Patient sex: M
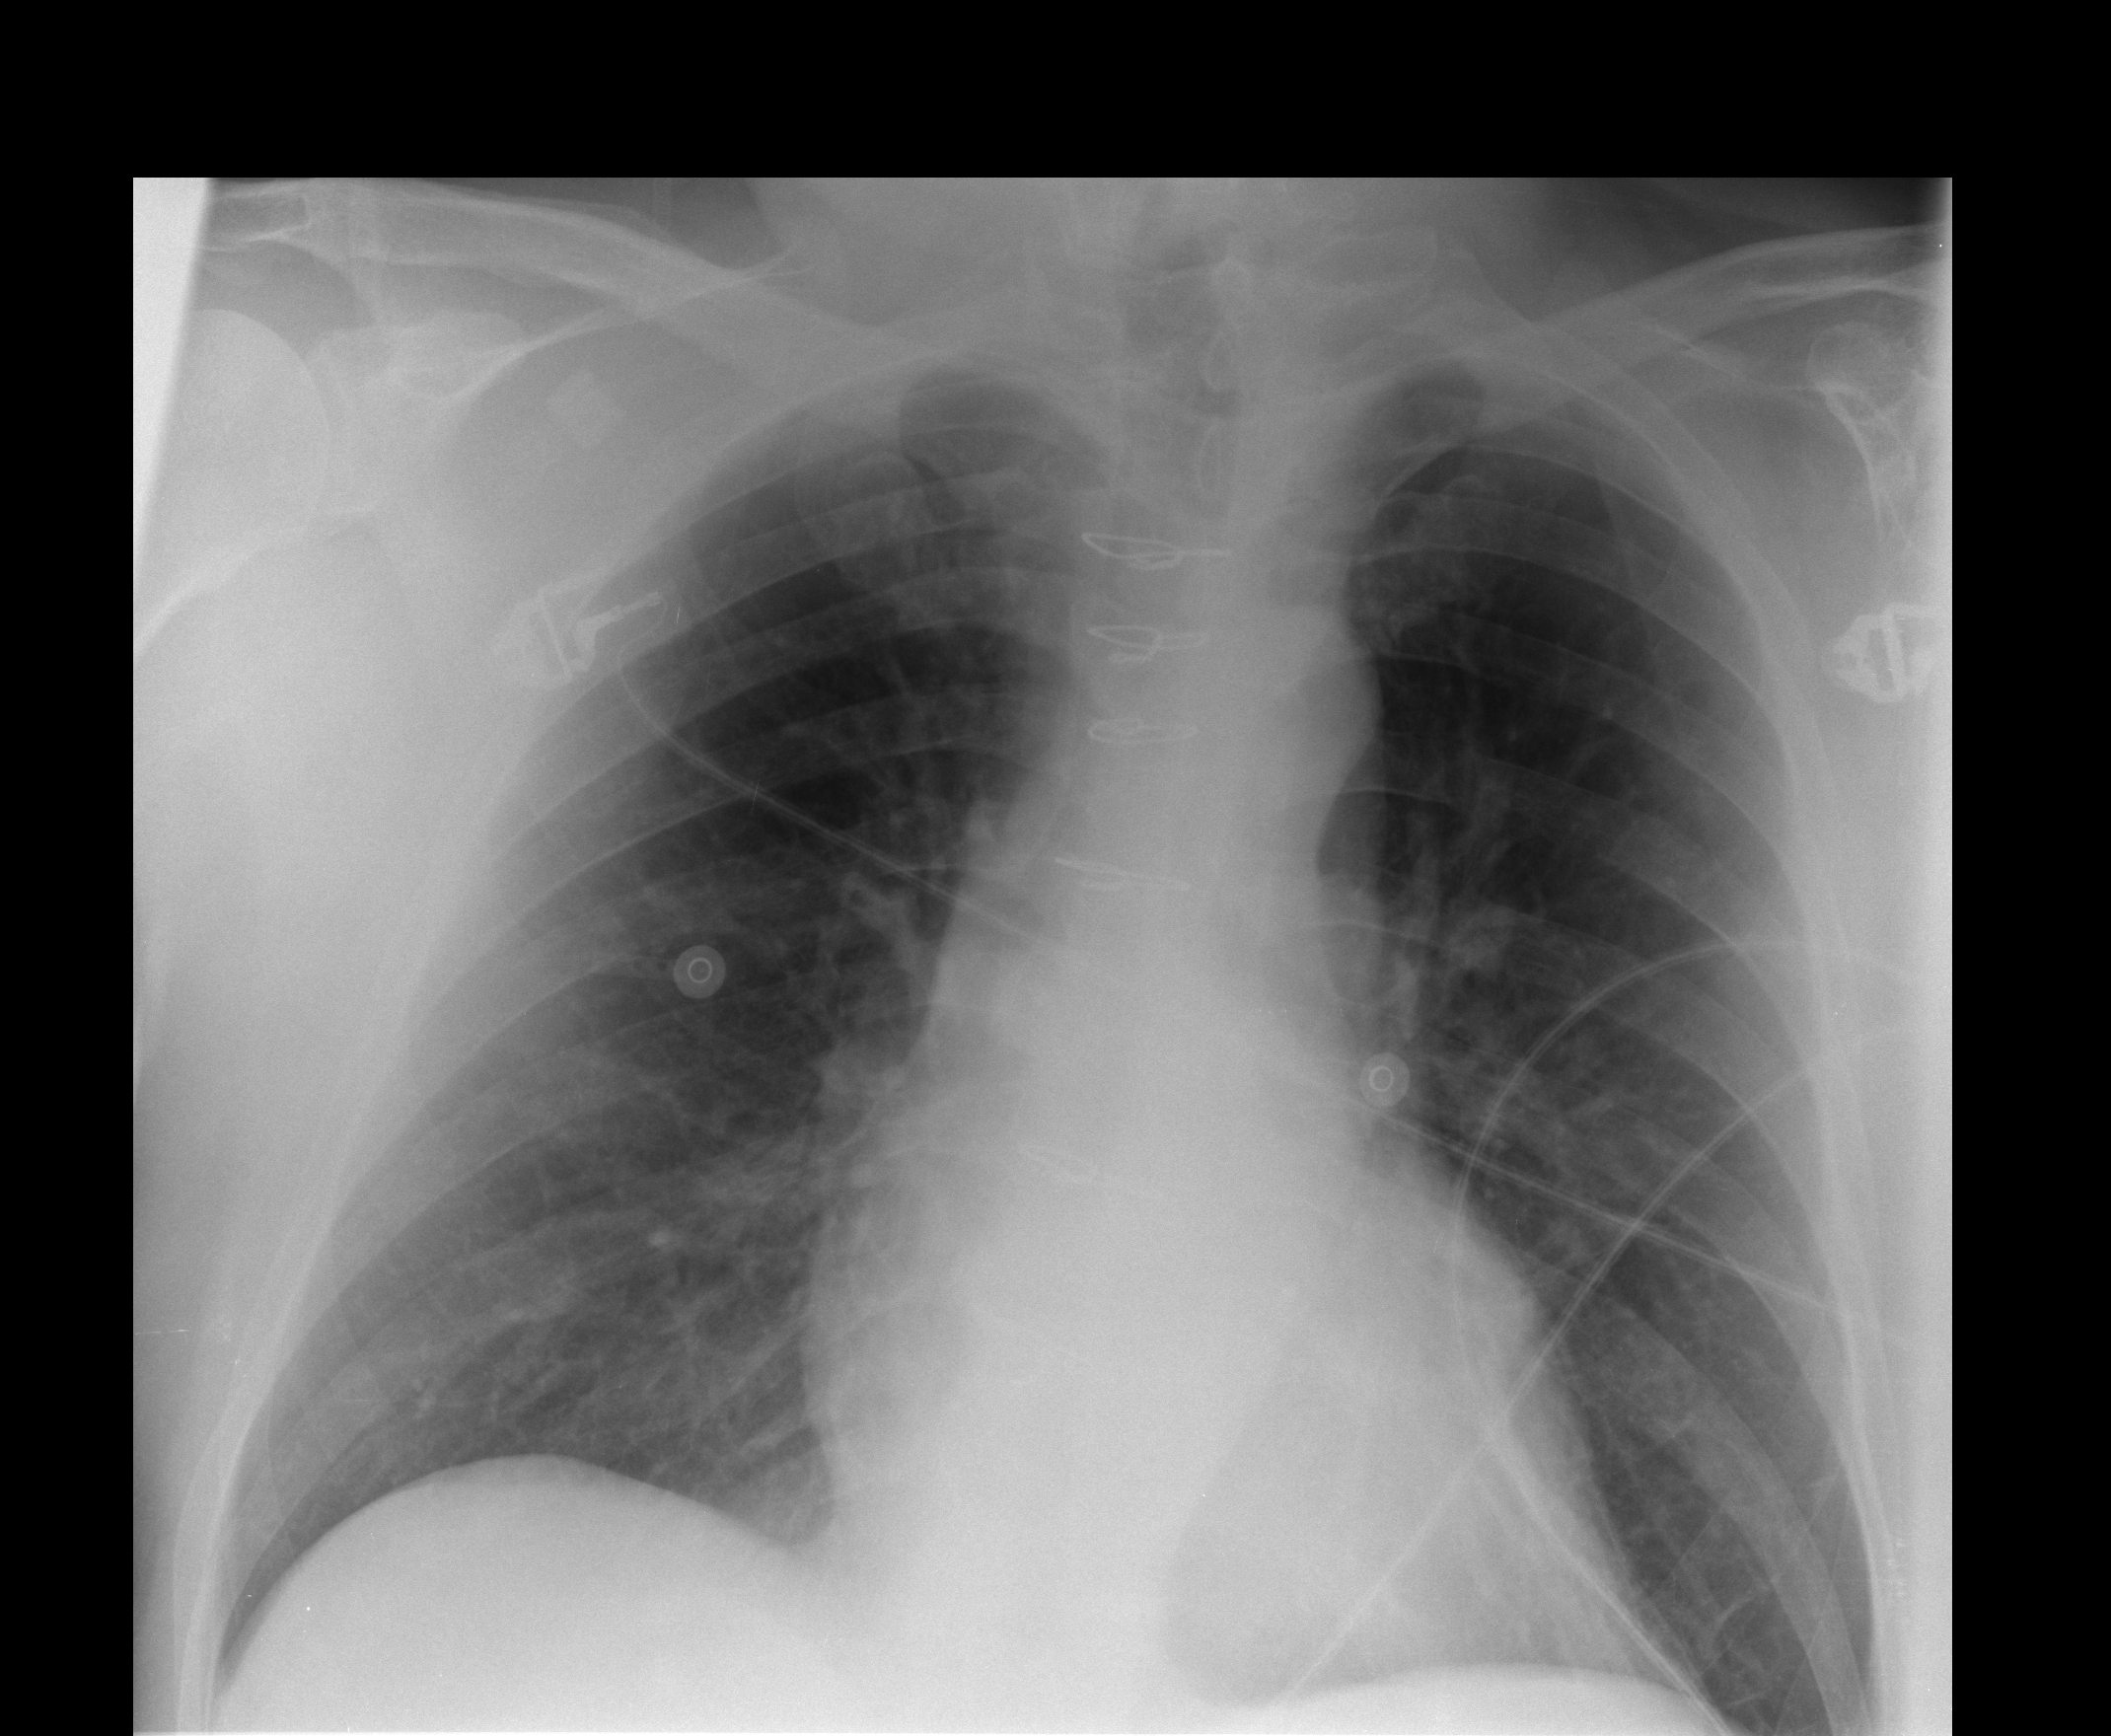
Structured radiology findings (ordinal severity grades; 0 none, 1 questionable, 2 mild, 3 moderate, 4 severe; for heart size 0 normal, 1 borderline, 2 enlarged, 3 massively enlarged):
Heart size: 0
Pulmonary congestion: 2
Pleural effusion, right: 0
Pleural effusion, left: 0
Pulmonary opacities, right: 0
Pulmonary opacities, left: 0
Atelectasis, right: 1
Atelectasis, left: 1